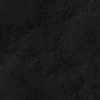
Atmospheric dust classification: not_dusty